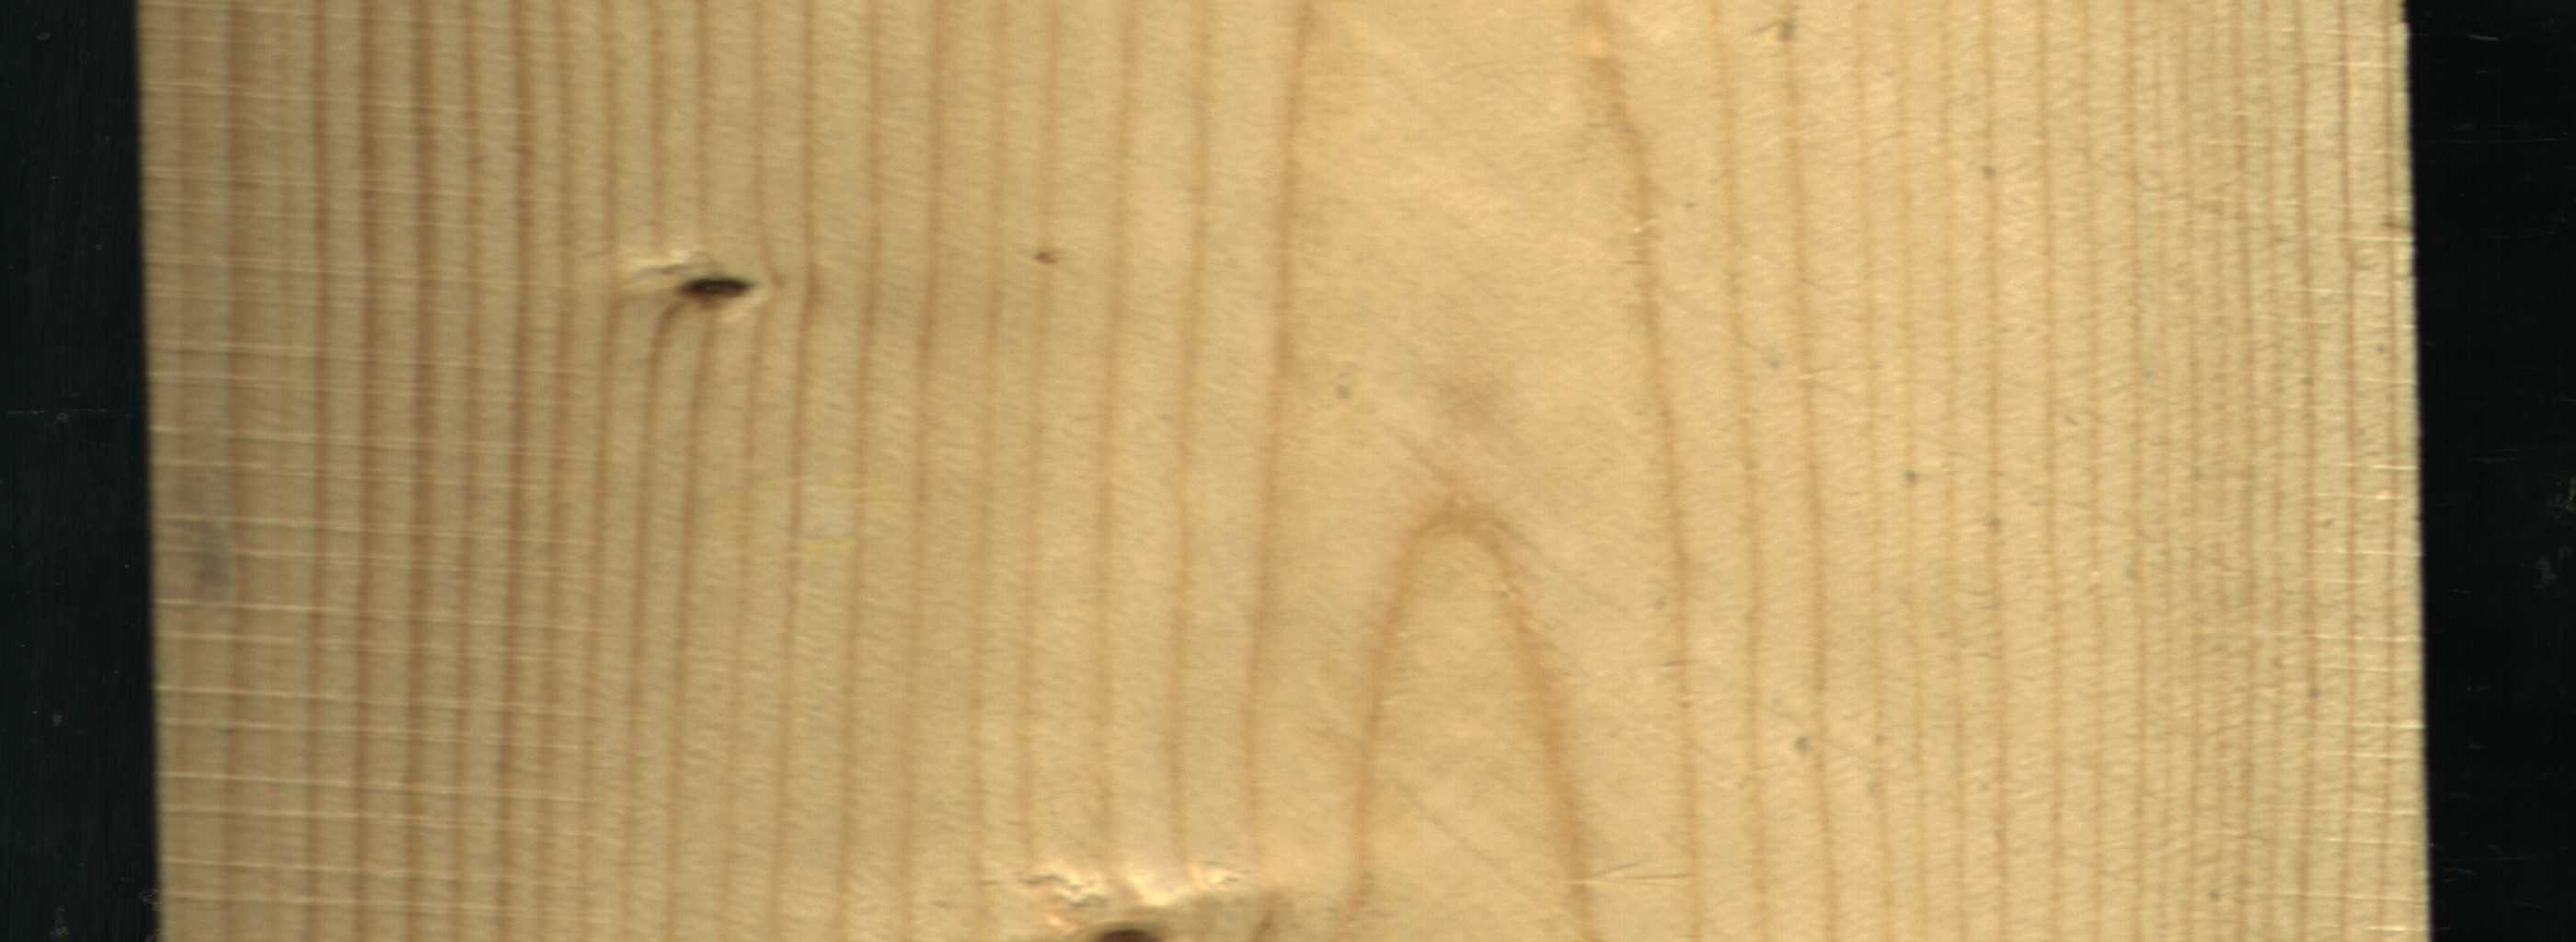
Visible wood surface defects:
Dead_Knot
Dead_Knot